Aerial crown-view tile of a tropical tree (Barro Colorado Island, Panama), acquired 20250715:
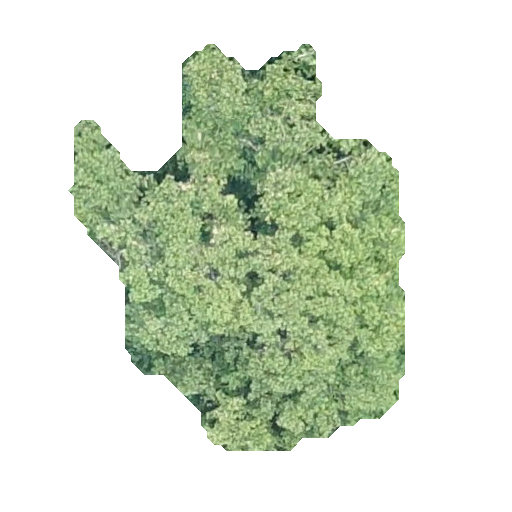
Species: Luehea seemannii
GBIF accepted scientific name: Luehea seemannii
Crown area: 136.228 m²